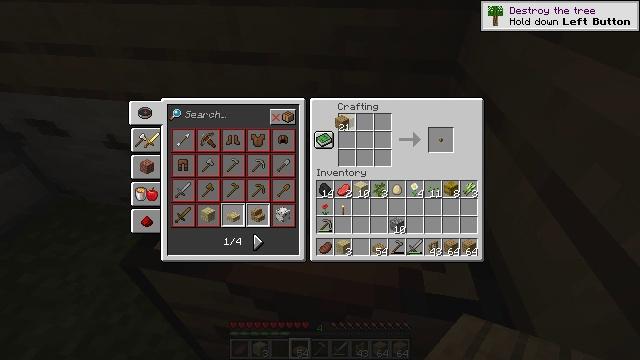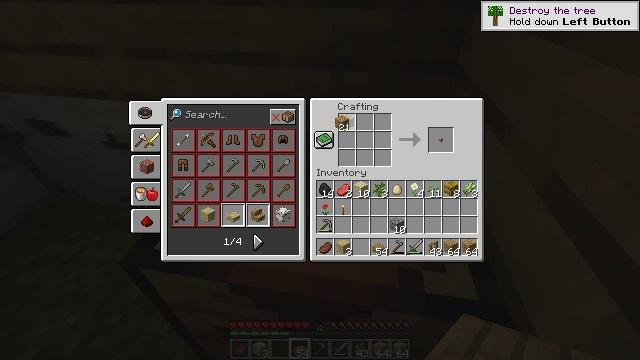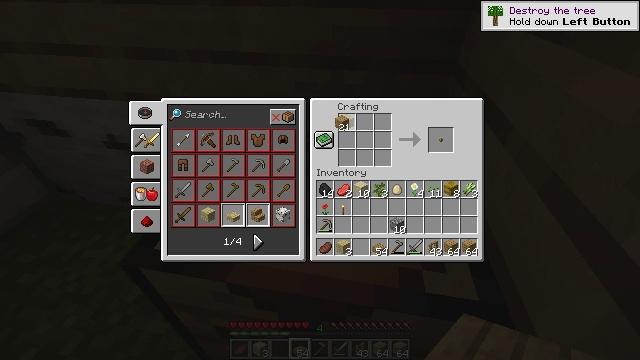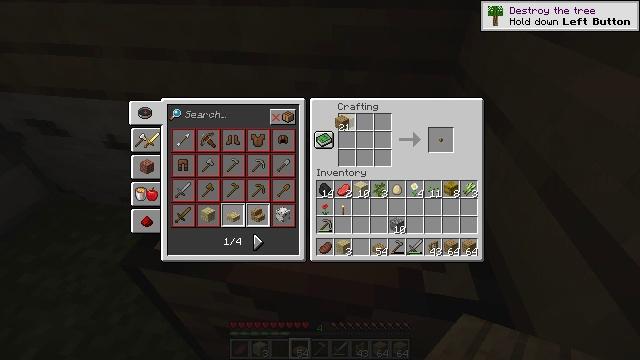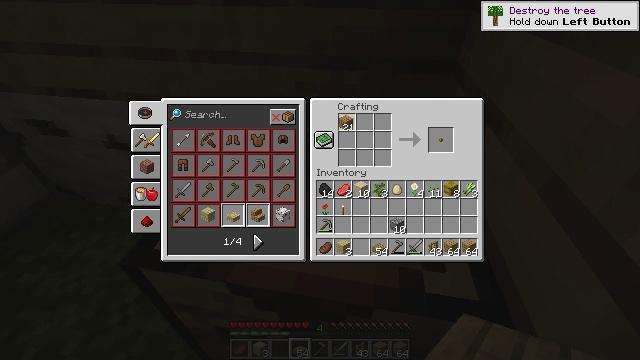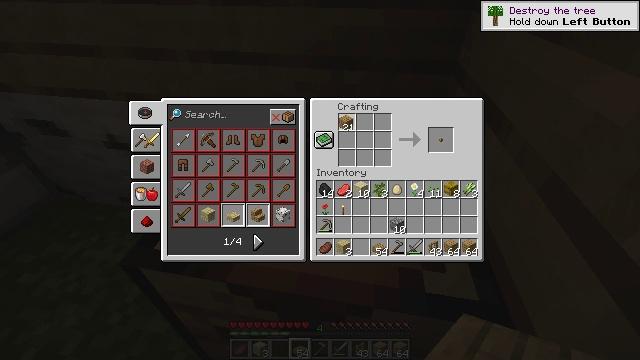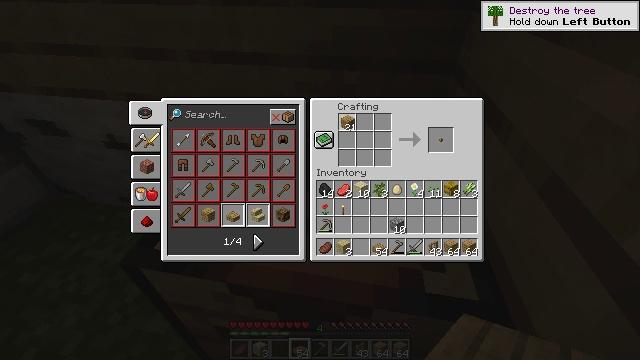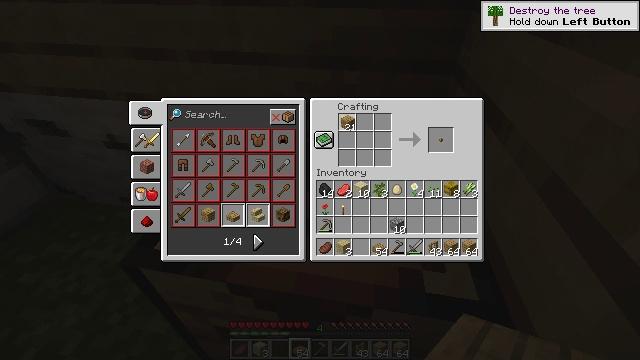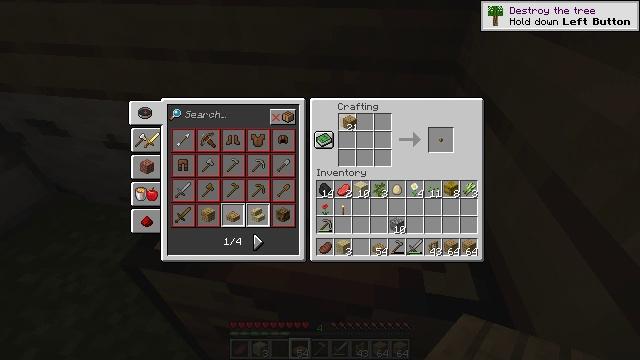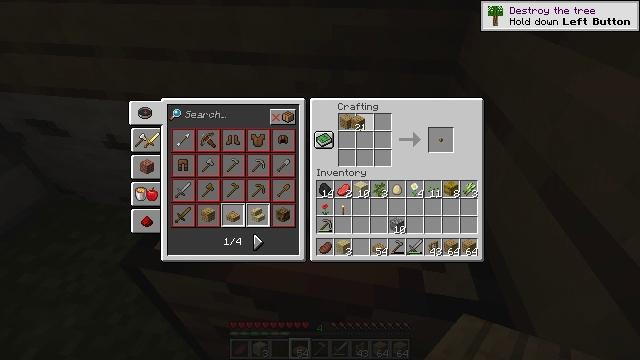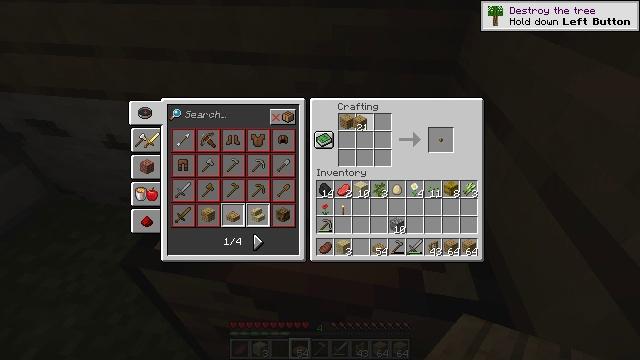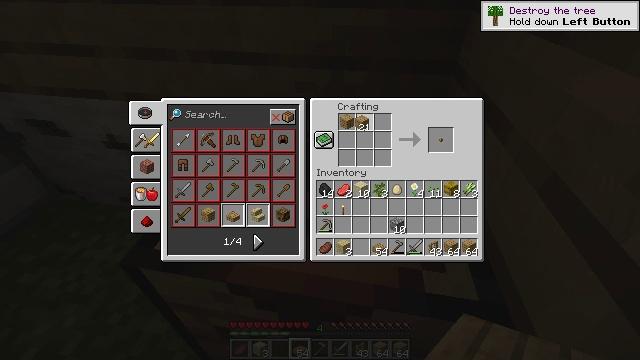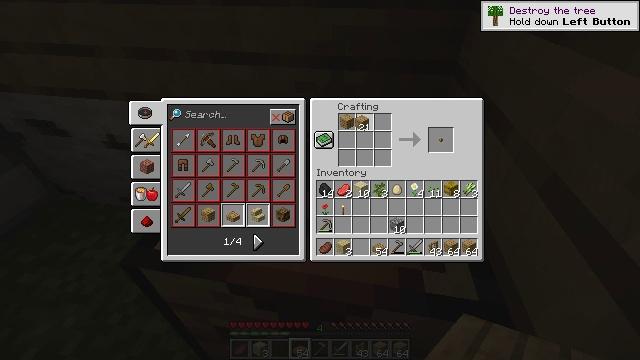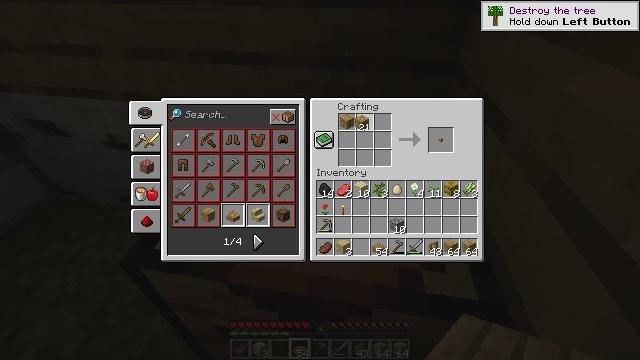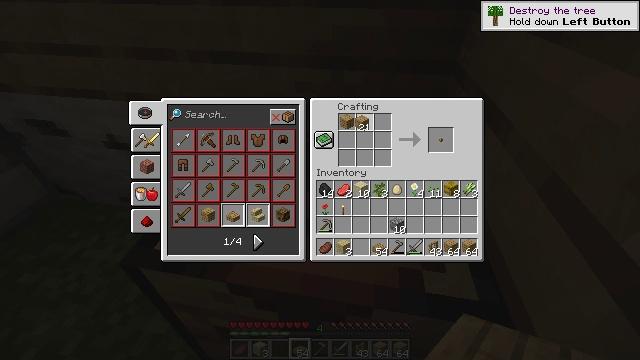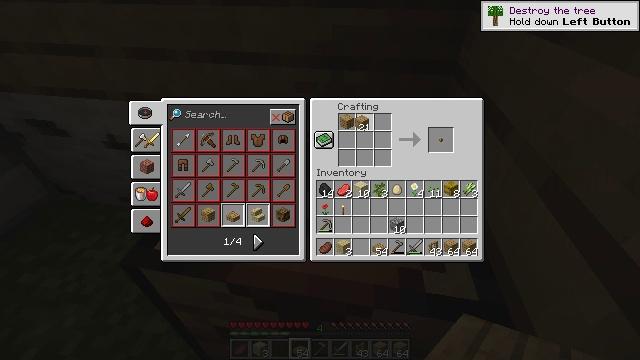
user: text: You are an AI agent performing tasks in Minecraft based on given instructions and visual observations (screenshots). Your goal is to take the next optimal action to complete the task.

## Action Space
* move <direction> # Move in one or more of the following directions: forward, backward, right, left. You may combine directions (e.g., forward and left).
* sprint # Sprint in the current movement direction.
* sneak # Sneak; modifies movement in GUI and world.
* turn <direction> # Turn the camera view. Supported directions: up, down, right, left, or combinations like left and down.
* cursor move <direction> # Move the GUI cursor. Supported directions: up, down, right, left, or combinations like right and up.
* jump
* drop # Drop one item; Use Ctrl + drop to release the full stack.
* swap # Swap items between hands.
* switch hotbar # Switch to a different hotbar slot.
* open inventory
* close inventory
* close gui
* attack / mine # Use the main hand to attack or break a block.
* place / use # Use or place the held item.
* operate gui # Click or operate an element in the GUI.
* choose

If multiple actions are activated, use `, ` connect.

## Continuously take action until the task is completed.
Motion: motion action
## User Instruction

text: Use oak planks to craft an oak slab.
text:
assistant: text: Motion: no_op
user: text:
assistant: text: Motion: no_op
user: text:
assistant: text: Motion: no_op
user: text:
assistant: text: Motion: no_op
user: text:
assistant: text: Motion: no_op
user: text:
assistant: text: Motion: no_op
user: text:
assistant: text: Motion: no_op
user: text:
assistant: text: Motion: no_op
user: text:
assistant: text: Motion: cursor move right
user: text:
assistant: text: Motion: no_op
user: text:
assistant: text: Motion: no_op
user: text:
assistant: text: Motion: no_op
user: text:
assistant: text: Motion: no_op
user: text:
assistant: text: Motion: no_op
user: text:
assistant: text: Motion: no_op
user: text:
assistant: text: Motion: no_op
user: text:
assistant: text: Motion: no_op
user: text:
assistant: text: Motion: no_op
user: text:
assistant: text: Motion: choose
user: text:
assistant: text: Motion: choose
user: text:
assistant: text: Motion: choose
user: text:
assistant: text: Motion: no_op
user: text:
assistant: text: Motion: no_op
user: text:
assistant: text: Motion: no_op
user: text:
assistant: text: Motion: cursor move right
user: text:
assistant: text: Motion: no_op
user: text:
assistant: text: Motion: no_op
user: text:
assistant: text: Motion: no_op
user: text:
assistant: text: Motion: no_op
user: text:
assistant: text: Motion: no_op